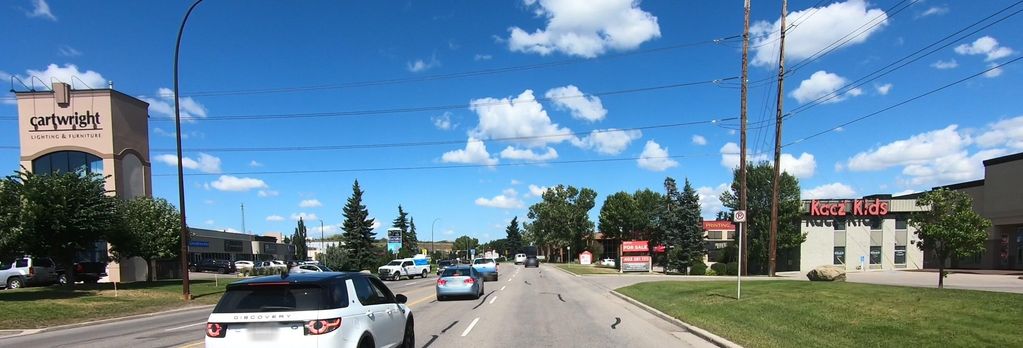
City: calgary